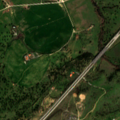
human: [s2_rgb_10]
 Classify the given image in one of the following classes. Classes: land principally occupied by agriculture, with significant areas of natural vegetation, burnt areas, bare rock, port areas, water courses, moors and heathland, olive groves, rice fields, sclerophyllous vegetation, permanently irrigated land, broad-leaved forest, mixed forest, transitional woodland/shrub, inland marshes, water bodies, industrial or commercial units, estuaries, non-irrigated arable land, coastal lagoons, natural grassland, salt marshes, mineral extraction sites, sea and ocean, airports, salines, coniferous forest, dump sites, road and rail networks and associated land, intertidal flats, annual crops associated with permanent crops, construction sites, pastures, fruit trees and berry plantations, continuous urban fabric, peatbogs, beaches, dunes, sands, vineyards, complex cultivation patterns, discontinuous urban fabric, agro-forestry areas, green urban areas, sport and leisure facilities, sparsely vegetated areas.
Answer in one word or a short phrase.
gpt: permanently irrigated land, pastures, annual crops associated with permanent crops, agro-forestry areas, sclerophyllous vegetation